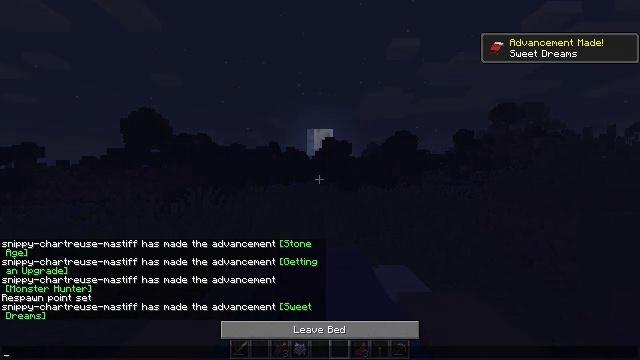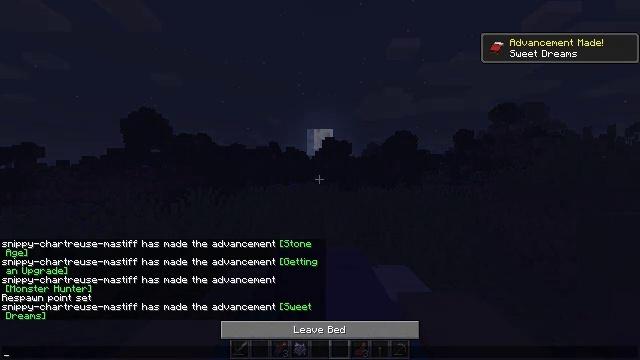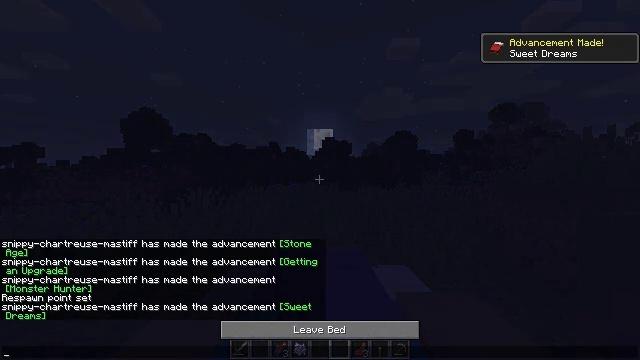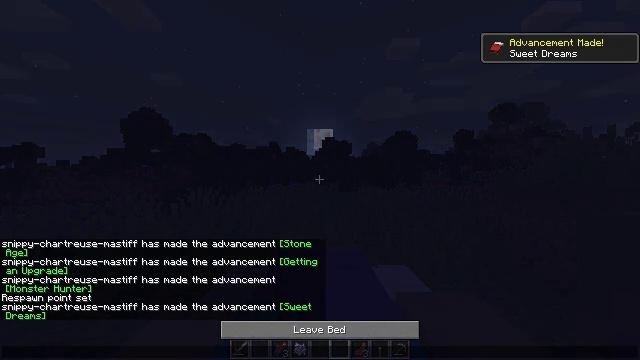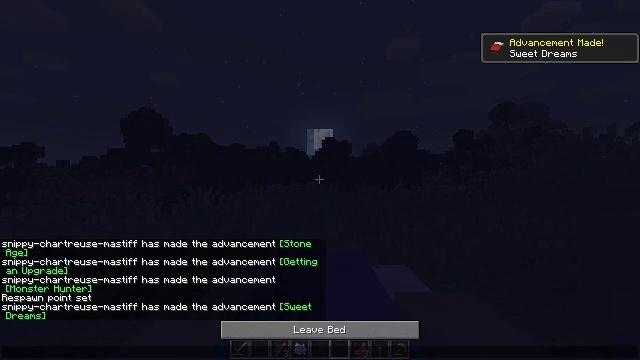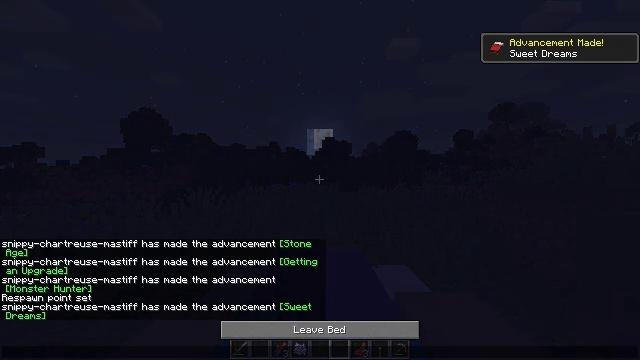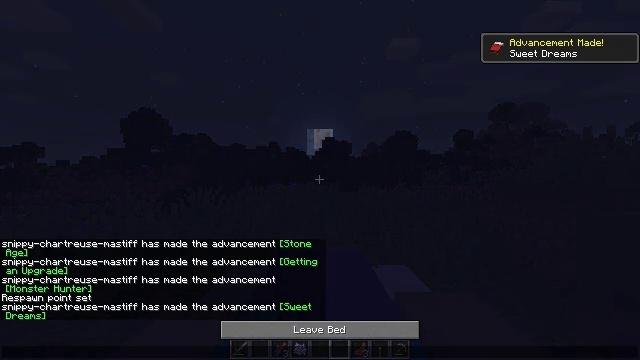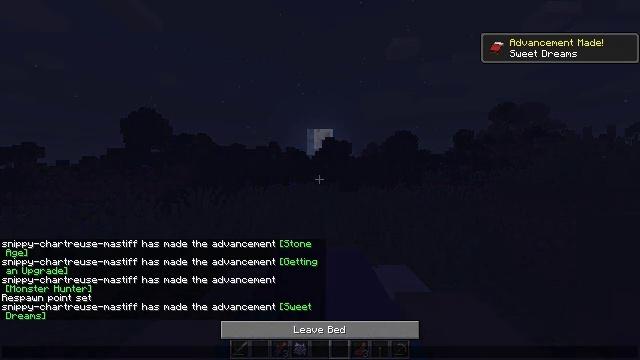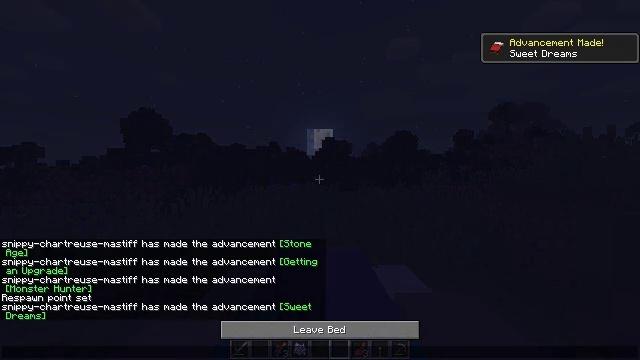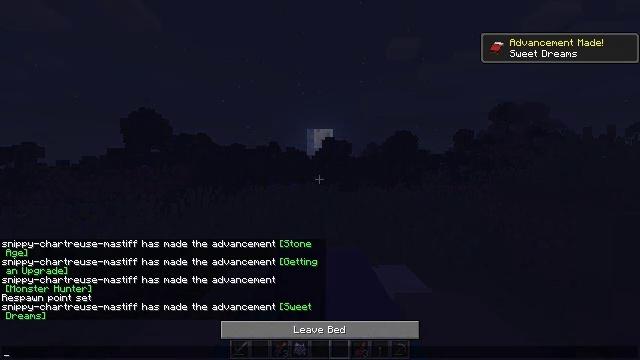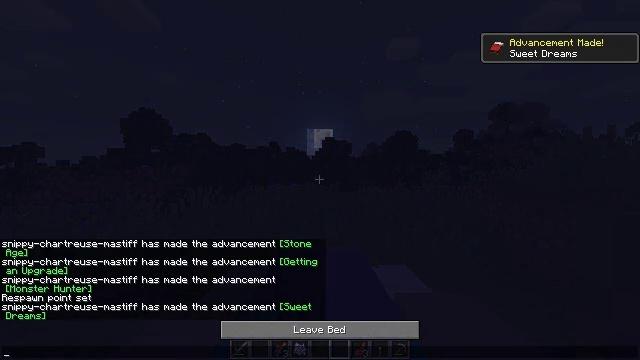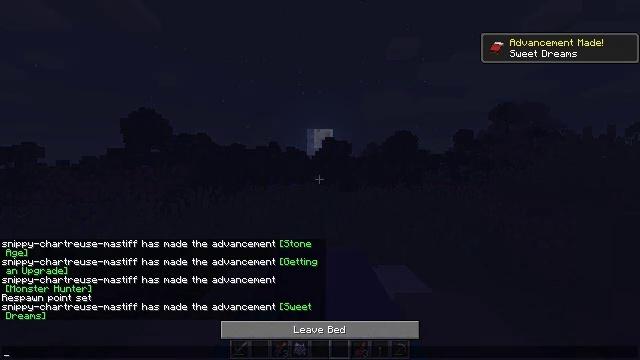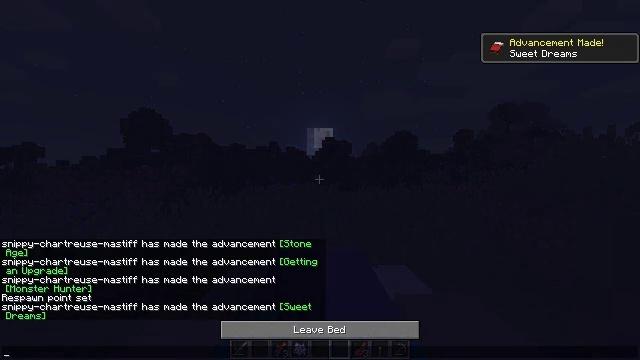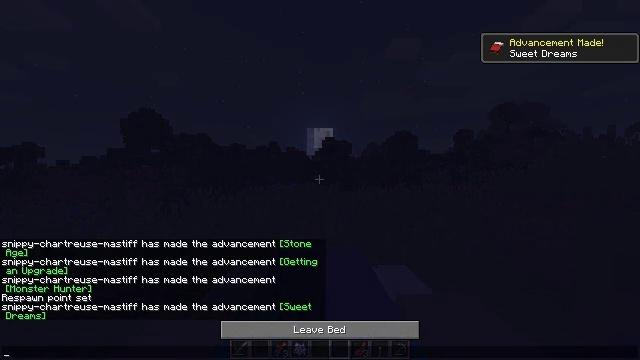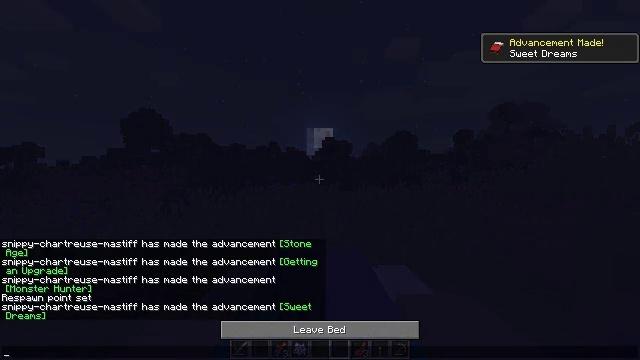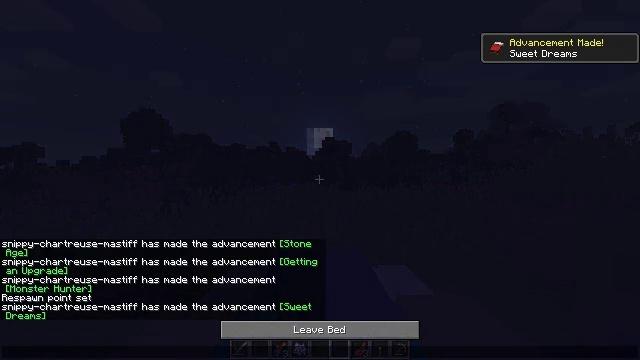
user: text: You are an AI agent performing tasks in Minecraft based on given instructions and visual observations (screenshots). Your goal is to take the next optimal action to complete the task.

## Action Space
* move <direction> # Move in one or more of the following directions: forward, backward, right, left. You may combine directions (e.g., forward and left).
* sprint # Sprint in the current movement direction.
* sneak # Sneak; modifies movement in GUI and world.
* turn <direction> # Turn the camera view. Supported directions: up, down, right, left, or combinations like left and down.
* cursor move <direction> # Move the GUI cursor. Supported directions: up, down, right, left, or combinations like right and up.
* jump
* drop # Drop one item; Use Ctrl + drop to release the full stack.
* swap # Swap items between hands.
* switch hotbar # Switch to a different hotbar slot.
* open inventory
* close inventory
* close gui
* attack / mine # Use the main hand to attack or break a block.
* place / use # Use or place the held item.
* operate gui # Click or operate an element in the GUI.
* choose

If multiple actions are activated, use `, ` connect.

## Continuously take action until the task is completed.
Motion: motion action
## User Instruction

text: Open the furnace and cook salmon.
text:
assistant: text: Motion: no_op
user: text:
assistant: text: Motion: no_op
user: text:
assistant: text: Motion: no_op
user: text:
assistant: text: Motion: no_op
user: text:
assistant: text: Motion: no_op
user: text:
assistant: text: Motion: no_op
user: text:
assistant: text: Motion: no_op
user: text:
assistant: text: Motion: no_op
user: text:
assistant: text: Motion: no_op
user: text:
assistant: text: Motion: no_op
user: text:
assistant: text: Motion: no_op
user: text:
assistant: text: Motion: no_op
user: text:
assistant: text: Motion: no_op
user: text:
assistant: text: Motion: no_op
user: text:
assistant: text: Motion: no_op
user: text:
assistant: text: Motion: no_op
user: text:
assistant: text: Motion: no_op
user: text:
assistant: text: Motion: no_op
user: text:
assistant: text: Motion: no_op
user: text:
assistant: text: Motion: no_op
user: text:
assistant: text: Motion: no_op
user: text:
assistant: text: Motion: no_op
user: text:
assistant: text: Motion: no_op
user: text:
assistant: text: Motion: no_op
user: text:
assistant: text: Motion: no_op
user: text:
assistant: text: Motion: no_op
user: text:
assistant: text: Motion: close gui
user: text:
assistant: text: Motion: no_op
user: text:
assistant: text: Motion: no_op
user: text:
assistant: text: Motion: no_op